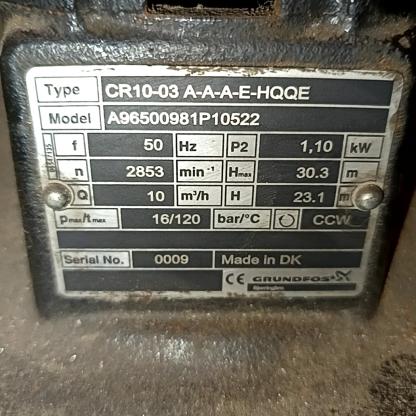
Klasa: tabliczka-znamionowa